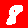
Digit: 8